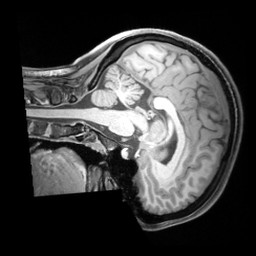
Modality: T1w
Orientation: sagittal
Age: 25
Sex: female
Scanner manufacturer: siemens
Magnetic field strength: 3 T
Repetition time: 1.97 s
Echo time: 0.00206 s